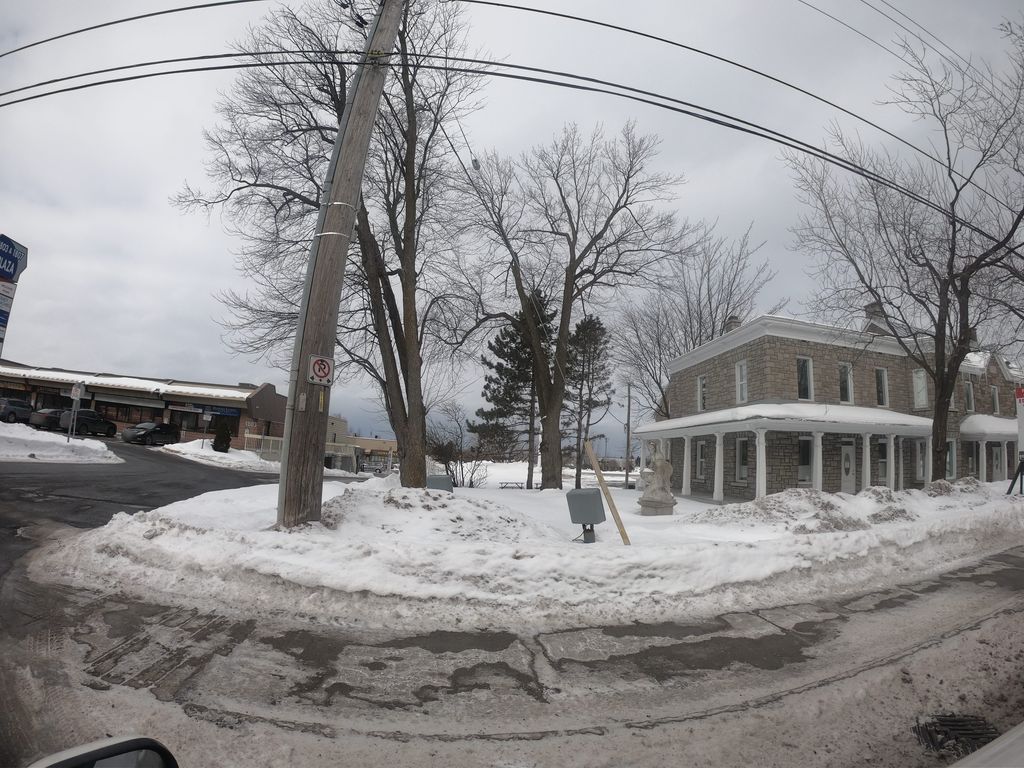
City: ottawa-gatineau